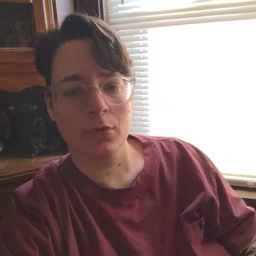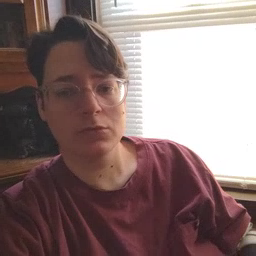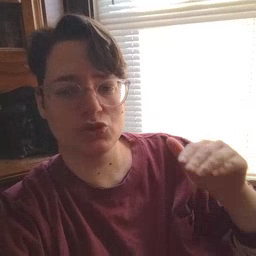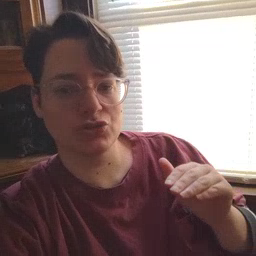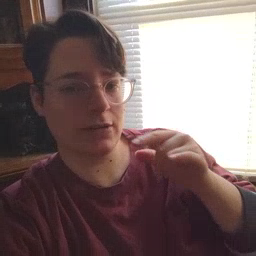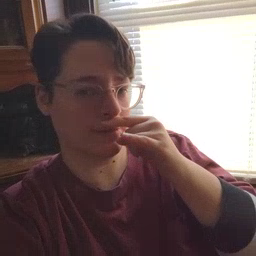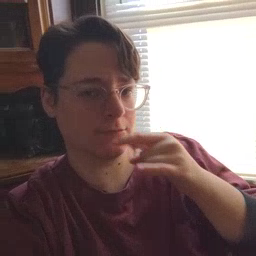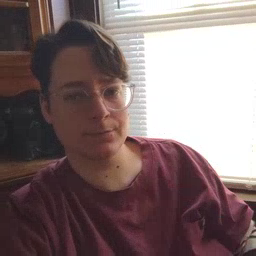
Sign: child